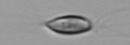
Label: Chrysochromulina